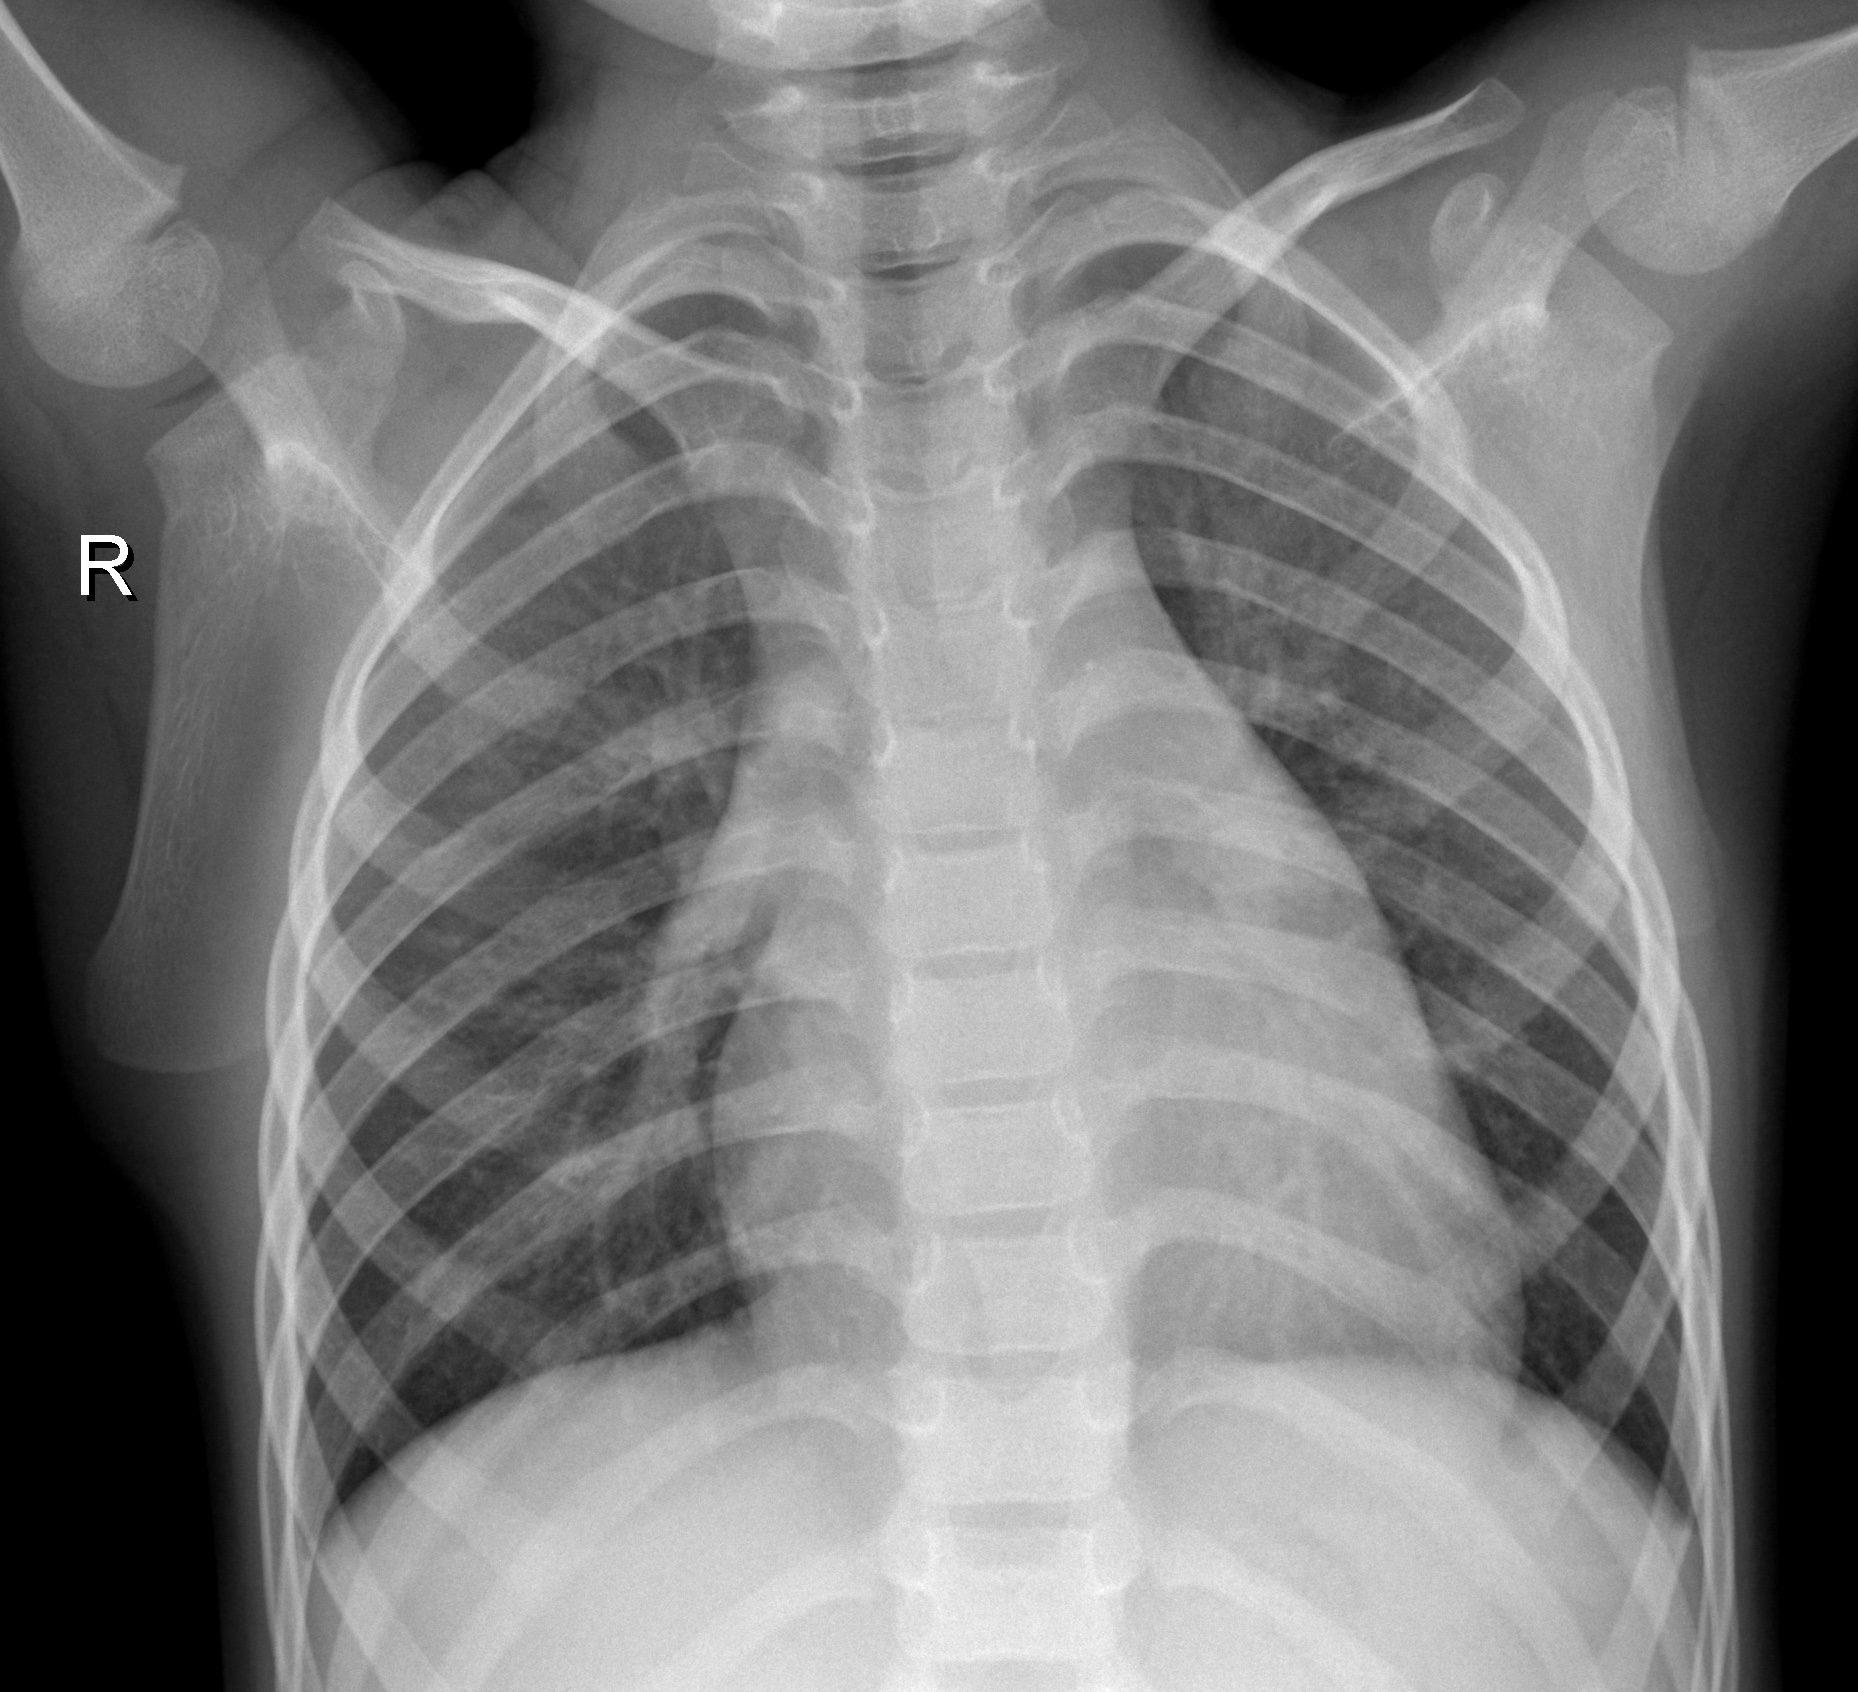
Diagnosis: NORMAL